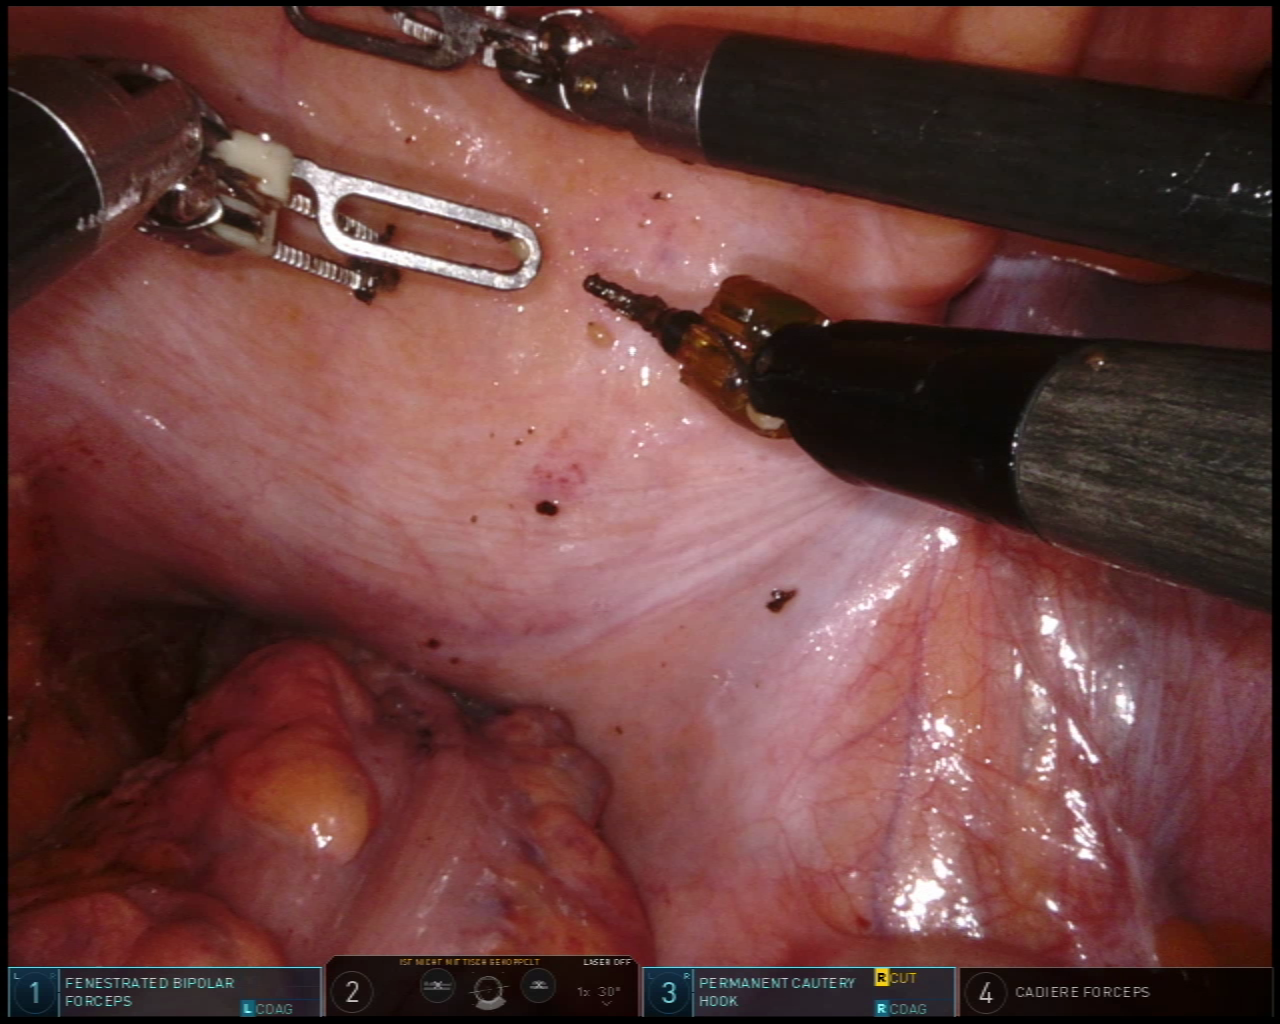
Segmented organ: colon
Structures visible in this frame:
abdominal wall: yes
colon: yes
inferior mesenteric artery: no
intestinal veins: no
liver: no
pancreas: no
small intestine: no
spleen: no
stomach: no
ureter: no
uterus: no
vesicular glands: no